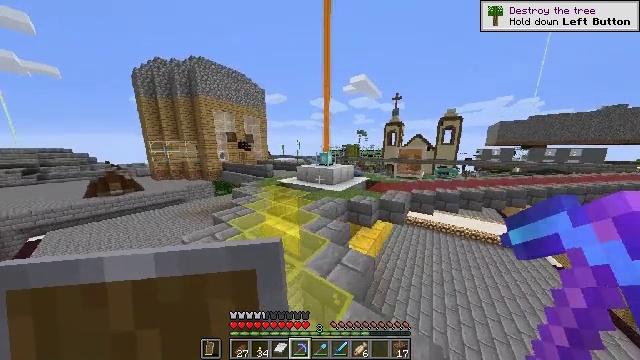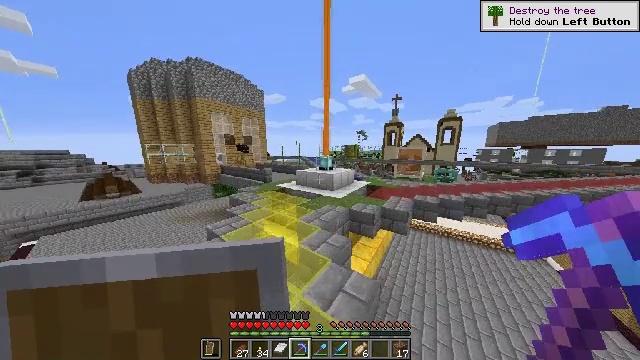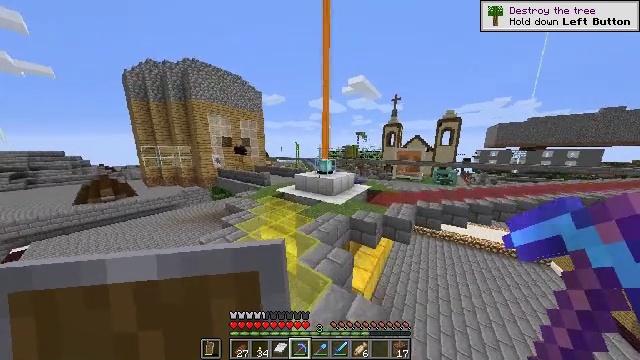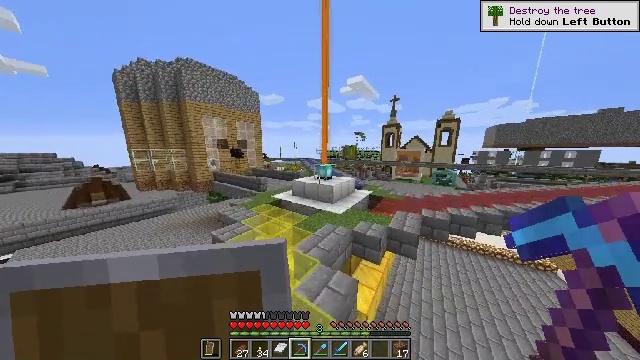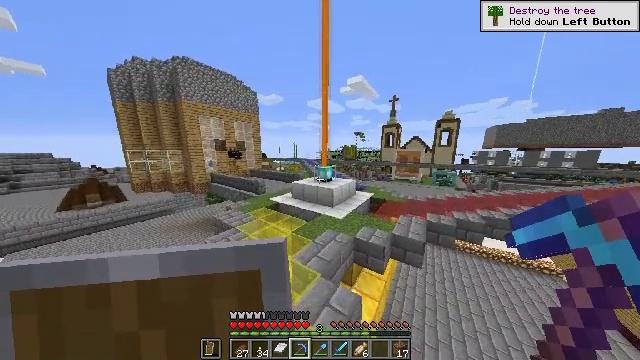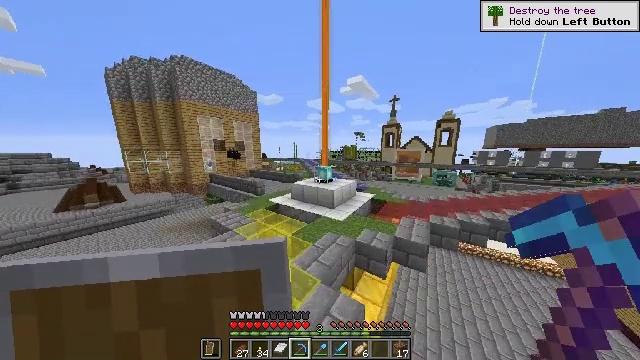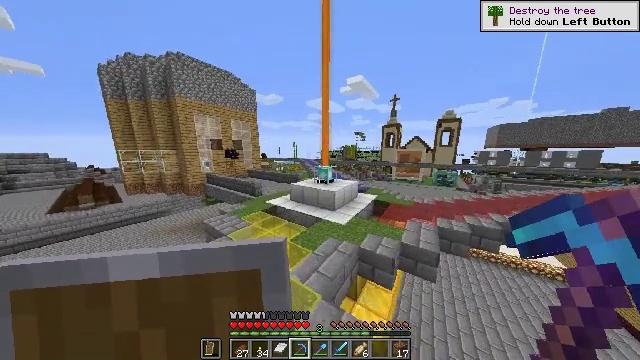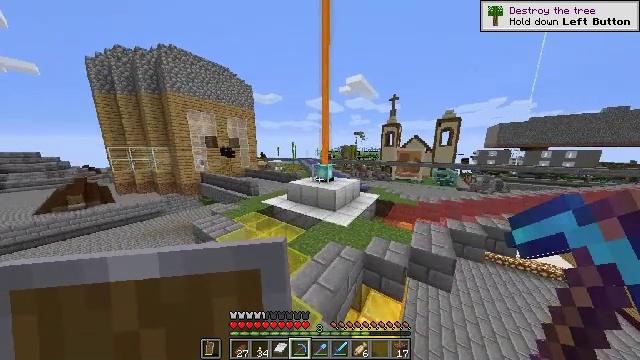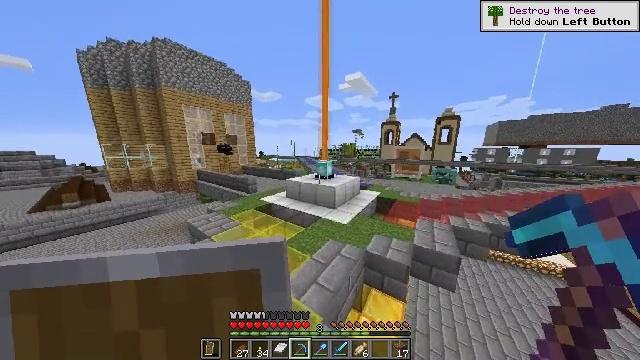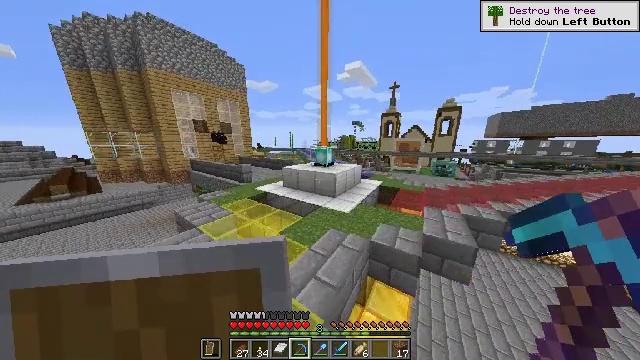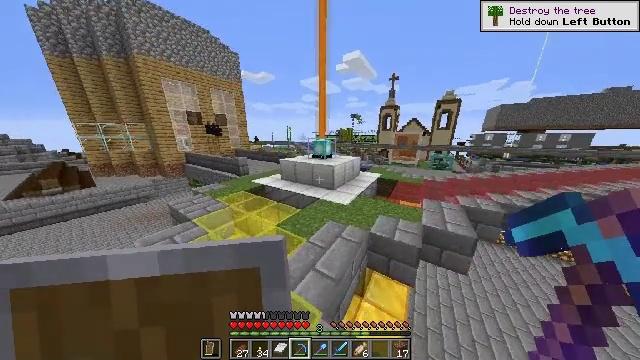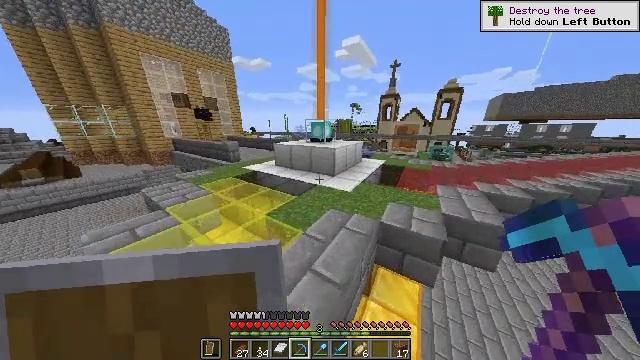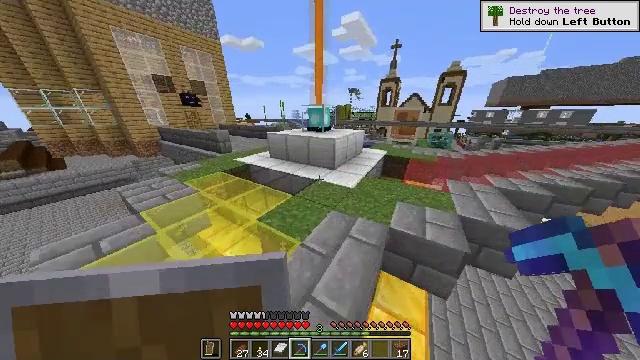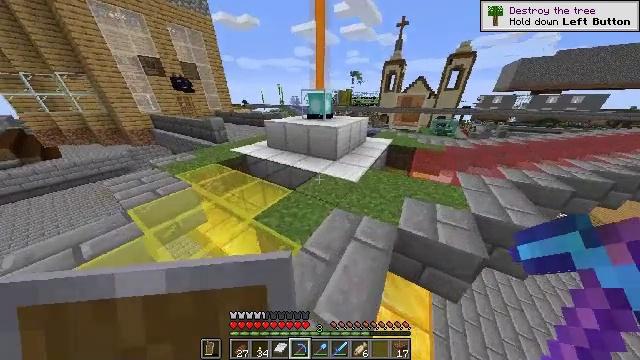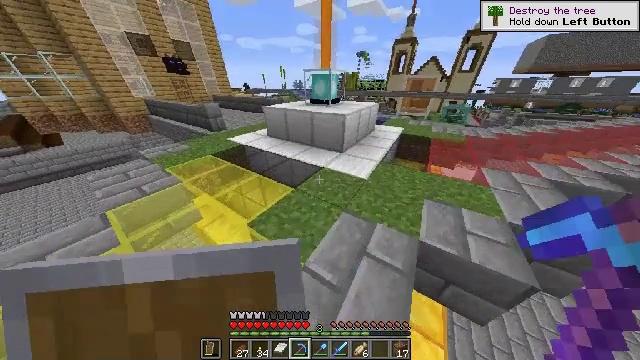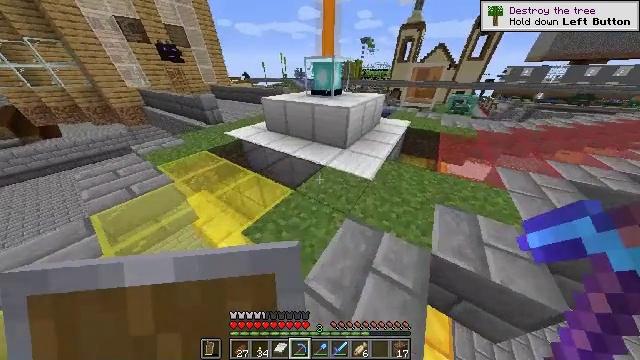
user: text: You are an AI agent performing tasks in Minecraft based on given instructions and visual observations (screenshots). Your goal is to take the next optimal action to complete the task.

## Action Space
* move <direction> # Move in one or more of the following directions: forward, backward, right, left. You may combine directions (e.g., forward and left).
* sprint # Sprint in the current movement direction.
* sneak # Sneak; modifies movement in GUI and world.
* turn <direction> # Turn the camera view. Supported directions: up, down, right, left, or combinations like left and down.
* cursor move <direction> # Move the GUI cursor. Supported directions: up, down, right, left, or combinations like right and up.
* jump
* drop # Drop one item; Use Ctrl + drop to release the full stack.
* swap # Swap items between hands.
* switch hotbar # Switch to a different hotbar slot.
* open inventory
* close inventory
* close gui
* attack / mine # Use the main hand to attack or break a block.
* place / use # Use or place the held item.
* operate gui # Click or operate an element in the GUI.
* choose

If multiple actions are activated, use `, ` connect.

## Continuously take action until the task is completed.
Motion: motion action
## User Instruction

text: Collect the iron block for crafting.
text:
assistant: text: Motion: move forward, jump
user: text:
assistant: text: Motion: move forward, jump
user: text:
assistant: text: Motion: move forward, jump
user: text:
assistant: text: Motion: move forward, jump
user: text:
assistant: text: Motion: move forward, jump
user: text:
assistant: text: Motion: move forward, jump
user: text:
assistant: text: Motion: move forward, jump
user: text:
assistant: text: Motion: move forward, jump
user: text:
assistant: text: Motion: move forward, turn down
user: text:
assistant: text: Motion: move forward, turn down
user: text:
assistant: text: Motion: move forward, turn down
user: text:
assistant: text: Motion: move forward, turn down
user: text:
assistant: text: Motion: move forward, turn down
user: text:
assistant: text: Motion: move forward, turn left and down
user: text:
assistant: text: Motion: move forward, turn down
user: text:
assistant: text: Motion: move forward, turn down
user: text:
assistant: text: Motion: move forward, turn down
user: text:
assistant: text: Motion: no_op
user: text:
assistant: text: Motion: no_op
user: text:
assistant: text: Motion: turn right
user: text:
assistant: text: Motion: turn right
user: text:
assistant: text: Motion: turn right and down
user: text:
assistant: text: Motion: turn right
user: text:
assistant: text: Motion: turn right and down
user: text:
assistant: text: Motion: turn right and down
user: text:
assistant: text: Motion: turn right
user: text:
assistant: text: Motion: turn right
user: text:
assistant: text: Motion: attack / mine
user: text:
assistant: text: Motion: attack / mine
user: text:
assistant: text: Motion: attack / mine